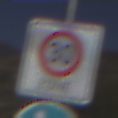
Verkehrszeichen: BeginnZone30
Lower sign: Gehweg
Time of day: MorningAfternoon
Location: Outdoor (Nature)
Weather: Clear
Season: NotSpecified
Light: Natural